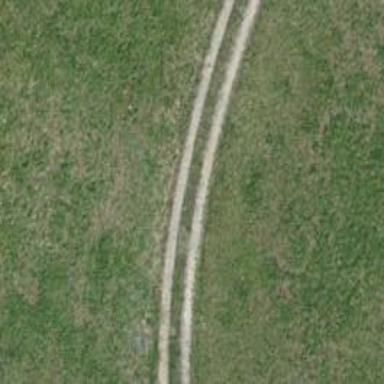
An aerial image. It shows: Agricultural track with grade 2 tracktype suitable for agricultural vehicles.